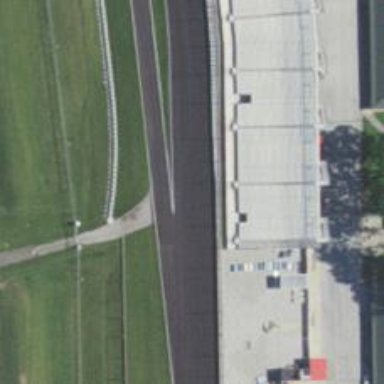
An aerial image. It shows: Motor sport raceway.